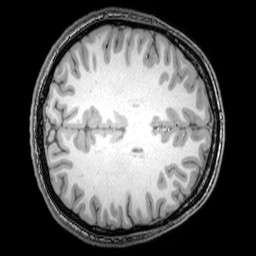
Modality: T1w
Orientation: axial
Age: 22
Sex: male
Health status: healthy
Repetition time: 0.081 s
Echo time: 0.037 s